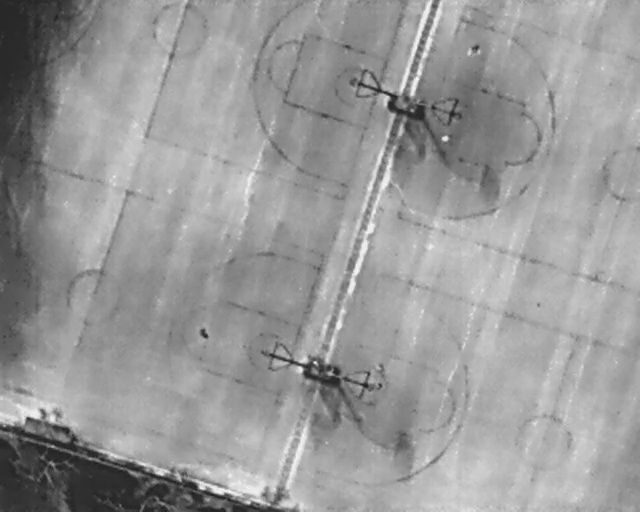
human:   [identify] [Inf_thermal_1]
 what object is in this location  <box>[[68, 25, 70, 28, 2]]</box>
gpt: <ref>1 medium person at the top</ref>